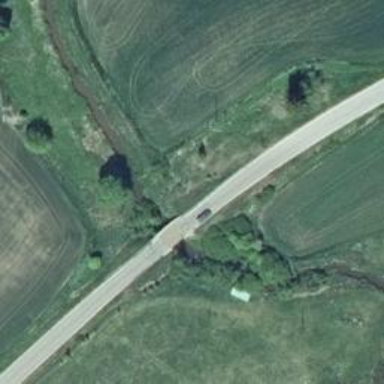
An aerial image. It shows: Asphalt tertiary road on bridge.